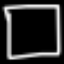
Label: square